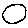
Label: circle